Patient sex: F
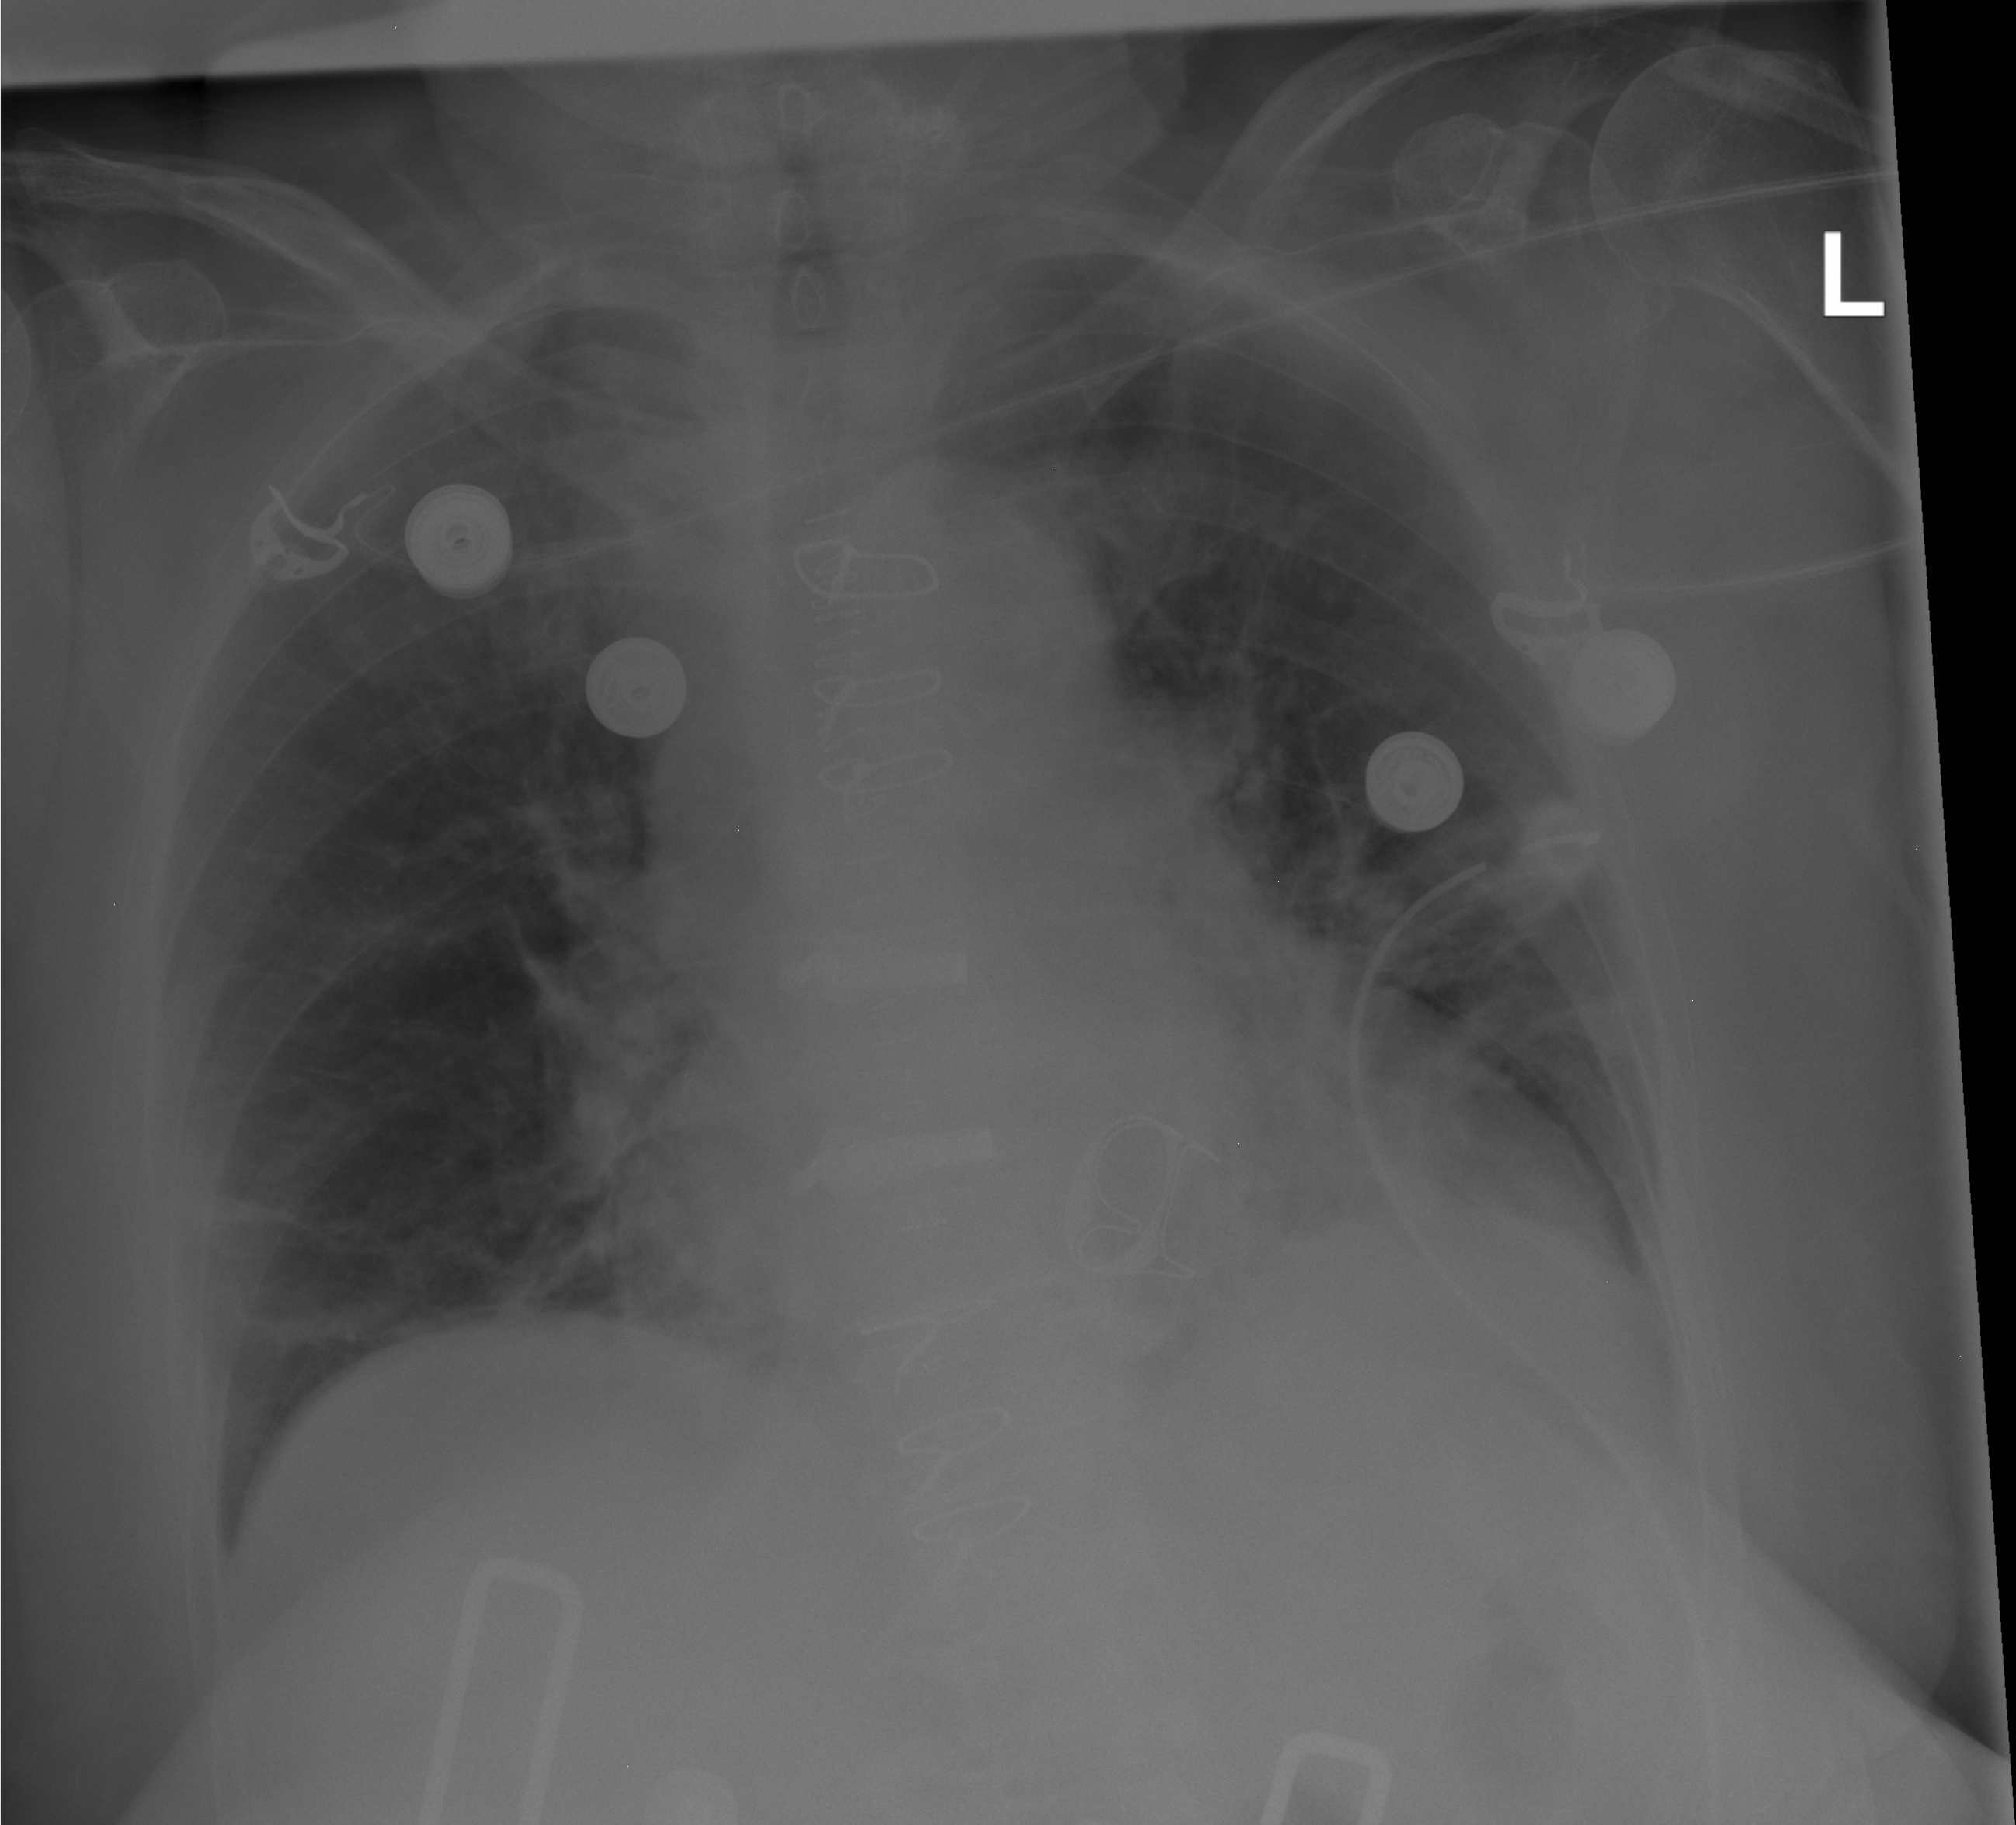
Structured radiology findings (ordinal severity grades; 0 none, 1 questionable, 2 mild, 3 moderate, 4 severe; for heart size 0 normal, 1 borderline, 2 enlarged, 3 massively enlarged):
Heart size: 2
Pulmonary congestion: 2
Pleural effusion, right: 0
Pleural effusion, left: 0
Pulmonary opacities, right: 0
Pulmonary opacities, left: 0
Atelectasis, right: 2
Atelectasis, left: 2